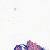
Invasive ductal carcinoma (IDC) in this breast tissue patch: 0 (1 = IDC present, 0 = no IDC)